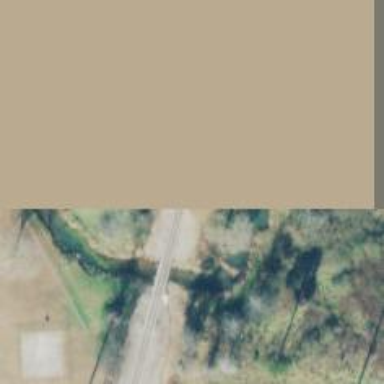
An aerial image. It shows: Railway bridge.